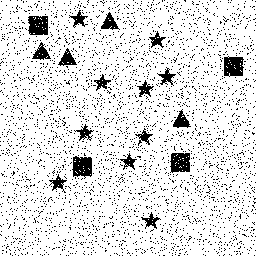
Squares: 4
Triangles: 4
Stars: 10
Total shapes: 18